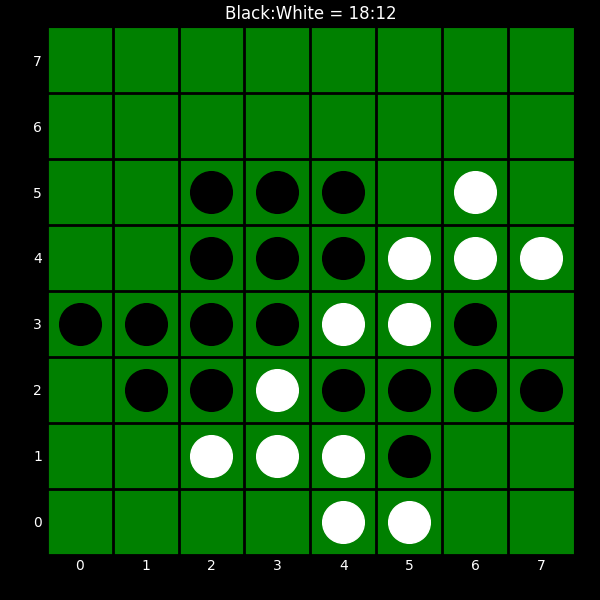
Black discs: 18
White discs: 12